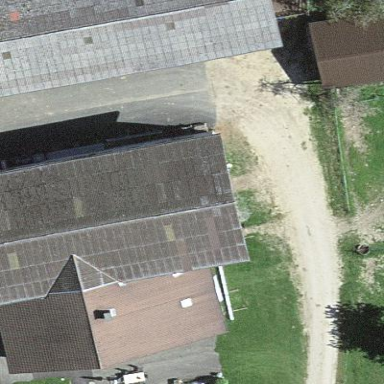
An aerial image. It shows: Farm building.